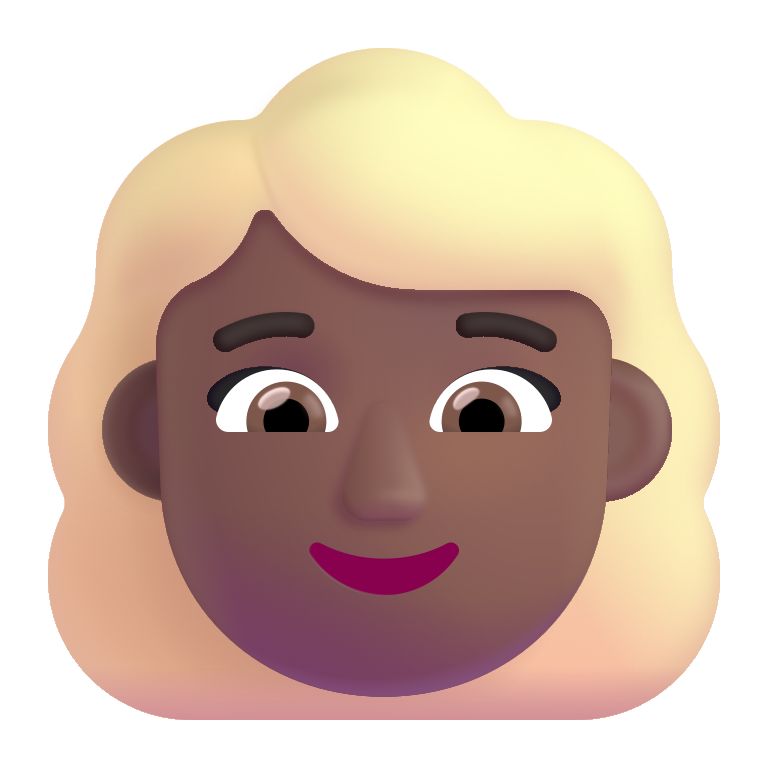
woman blonde hair color  dark